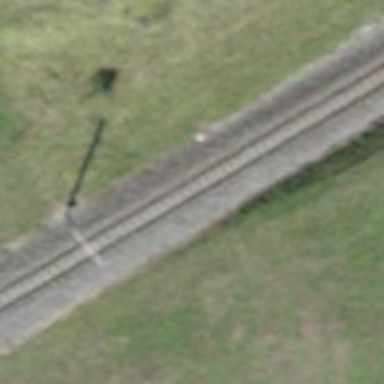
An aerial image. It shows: Narrow gauge railway with electrified contact lines.